Question: I am having trouble to subscript chemical names in my pearsons correlation graph. If anyone can help, would be awesome:
'''
colnames(JO_Data) = c("CO2","Cumulative CO2", "N2O", "Cumulative N2O", "pH", "pH (CaCl2)", "EC", "MBC", "NH4", "NO3")
library(metan)
corrl <- corr_coef(JO_Data)
plot(corrl)
'''

'''
> str(JO_Data)
'data.frame': 288 obs. of 10 variables:
$ CO2 : num 0.517 0.448 0.593 0.627 1.211 ...
$ Cumulative CO2: num 0.517 0.448 0.593 0.627 1.211 ...
$ N2O : num 0.0264 0.0241 0.0298 0.0338 0.0644 ...
$ Cumulative N2O: num 0.0264 0.0241 0.0298 0.0338 0.0644 ...
$ pH : num 5.9 5.94 5.98 5.95 6.1 6.09 6.12 6.11 5.87 6.06 ...
$ pH (CaCl2) : num 5.18 5.18 5.18 5.18 5.34 5.34 5.34 5.34 5.33 5.35 ...
$ EC : num 90.9 87.4 79.7 88.9 147.4 ...
$ MBC : num 681 634 685 619 633 ...
$ NH4 : num 10 8 7.6 24.7 158.3 ...
$ NO3 : num 20.5 21.6 19.4 17.7 60.8 55.8 59.7 54 19.8 21.5 ...
'''
### Data
'''
JO_Data <- structure(list(CO2 = c(0.517359932, 0.447990483, 0.593061985,
0.627331461, 1.21050112, 1.209451298), 'Cumulative CO2' = c(0.517359932,
0.447990483, 0.593061985, 0.627331461, 1.21050112, 1.209451298
), N2O = c(0.<PHONE>, 0.<PHONE>, 0.<PHONE>, 0.<PHONE>, <PHONE>,
0.<PHONE>), 'Cumulative N2O' = c(0.<PHONE>, 0.<PHONE>, 0.<PHONE>,
0.<PHONE>, <PHONE>, 0.<PHONE>), pH = c(5.9, 5.94, 5.98, 5.95,
6.1, 6.09), 'pH (CaCl2)' = c(5.18, 5.18, 5.18, 5.18, 5.34, 5.34
), EC = c(90.88, 87.4, 79.74, 88.86, 147.4, 146.2), MBC = c(680.706103,
<PHONE>, <PHONE>, <PHONE>, 632.797167, <PHONE>
), NH4 = c(10, 8, 7.6, 24.7, 158.3, 132.6), NO3 = c(20.5, 21.6,
19.4, 17.7, 60.8, 55.8)), row.names = c(NA, 6L), class = "data.frame")
'''
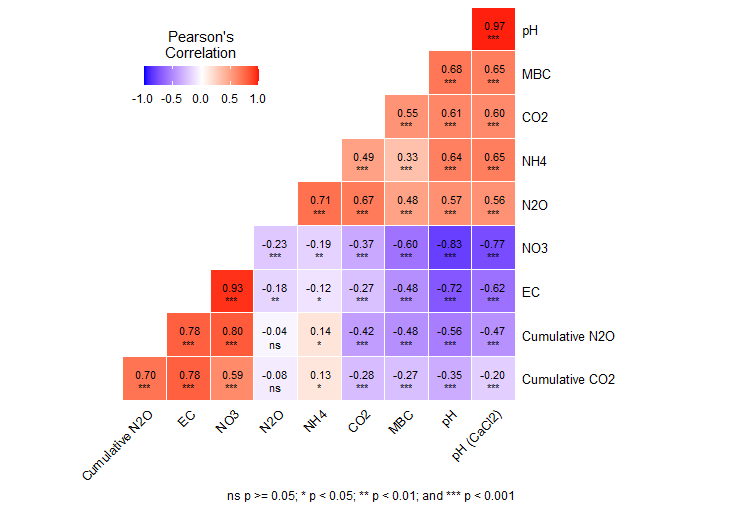
Answer: It's a bit of a hack, but it takes care of all of the cases in the example dataset. Each number is converted to a subscript using a custom labeler to create an expression. The major trick is that subscripts at the end of an expression or before a close parenthesis don't need '*', but inside they do.
'''
library(stringr); library(scales) # pkg:metan must have attached pkg:ggplot2
make_subscripts <- function(x){
x <- str_replace_all(string = x,
pattern = "([0-9]+)(?=\w)", #Internal numbers
replacement = "[\1]*")
x <- str_replace_all(x,
pattern = "([0-9]+)(?=$|[)])", #End numbers
replacement = "[\1]")
x <- str_replace_all(x,
pattern = "\s", #Spaces
replacement = "~")
x
}
plot(corrl) +
scale_x_discrete(labels = \(x)parse(text = make_subscripts(x))) +
scale_y_discrete(position = "right",
labels = \(x)parse(text = make_subscripts(x)))
'''
<URL>